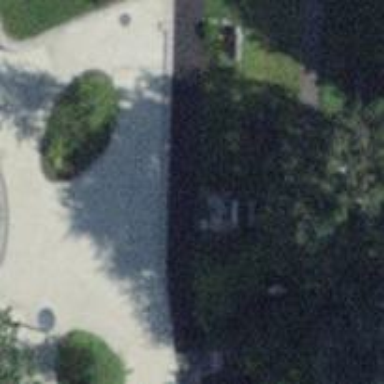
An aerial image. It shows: Black bench.